Question: I have a Samsung Galaxy S4 that I would like to deploy my app to using eclipse. However the device simply does not appear on the list of devices to deploy to.
- I am using Windows 7 64-bit.- The phone appears as a drive when plugged in, allowing me to transfer files to and from the device.- The phone has and switched on.- In the Android SDK Manager, the 'Google USB Driver' appears as .- I have manually installed the usb driver located at '\extras\google\usb_driver\'.- This same device has been recognised and deployed to on other computers.- I have tried restarting the adb server in command prompt using 'adb kill-server' and then typing 'adb start-server'.- I have tried restarting both the phone and the computer.
My deployment screen simply thinks there is no android device:

Any ideas? Is there perhaps something I am missing here that is required for my android device to be properly recognised by eclipse?
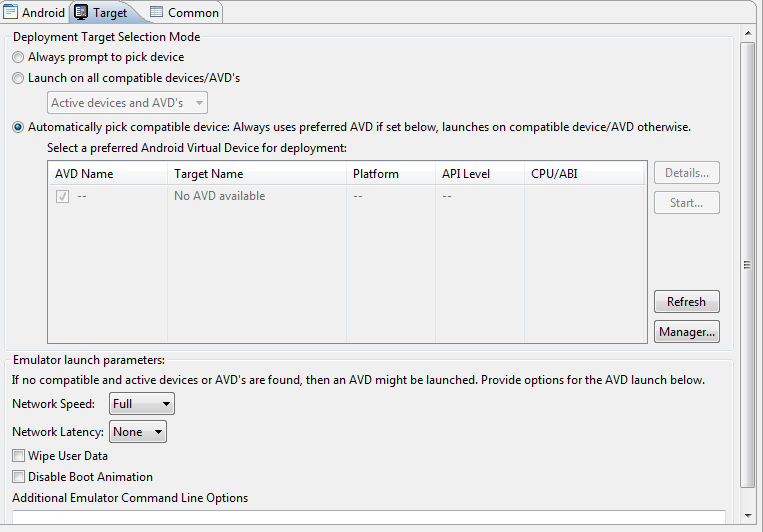
Answer: You may need an OEM driver, not the google USB driver. Some people say installing Samsung Kies (I think you'll need Samsung Kies 3 actually) gets you that driver for free. Or you might try the Samsung site, as listed here:
<URL>
Personally, I tried both of those and a lot of other things before I finally got it working. Of course it was all my fault. I had forgotten to turn on USB debugging. Reading your question made me realize that. Thanks!